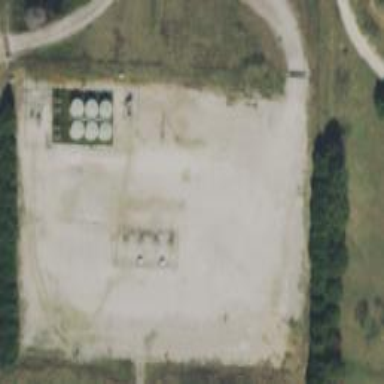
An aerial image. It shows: Petroleum well that is man-made.